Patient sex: F
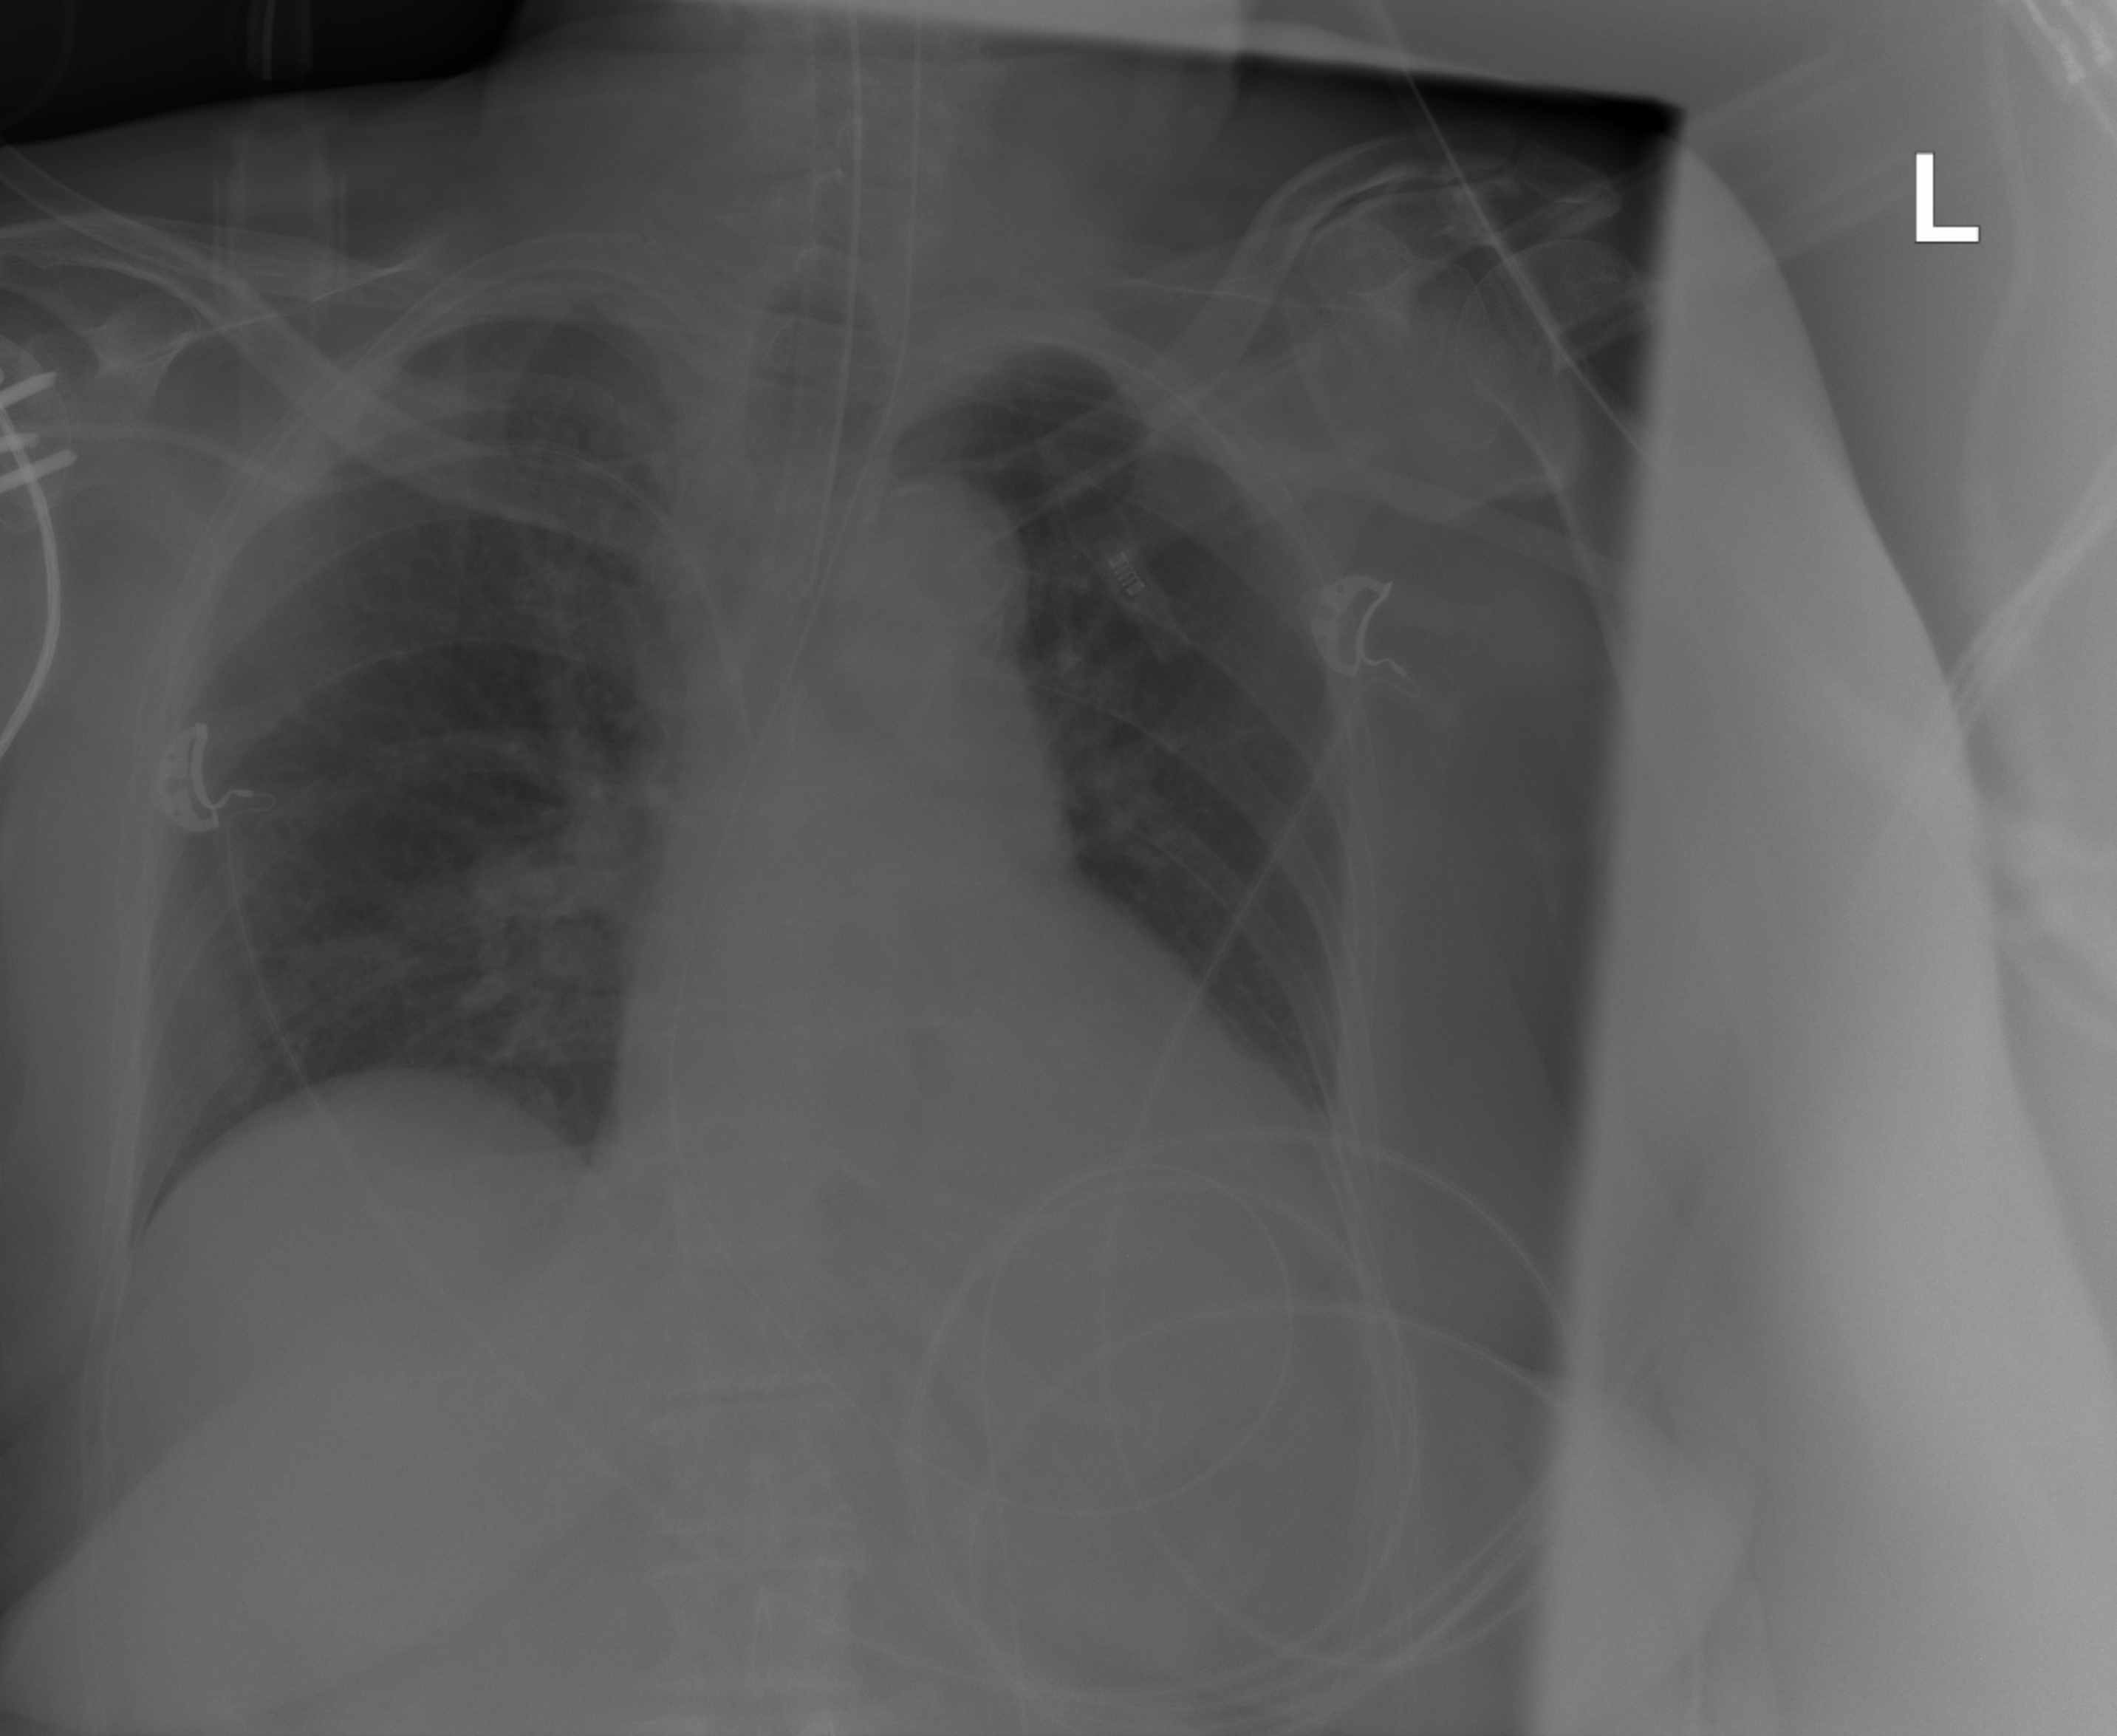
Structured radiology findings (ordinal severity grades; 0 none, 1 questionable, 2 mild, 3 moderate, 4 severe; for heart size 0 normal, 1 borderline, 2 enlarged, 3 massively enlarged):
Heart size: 2
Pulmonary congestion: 2
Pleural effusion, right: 0
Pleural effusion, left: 1
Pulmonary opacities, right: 1
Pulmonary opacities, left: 1
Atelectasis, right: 2
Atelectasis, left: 2